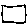
Label: square